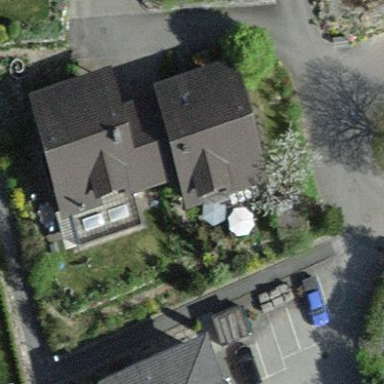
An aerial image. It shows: Detached building with gabled roof.